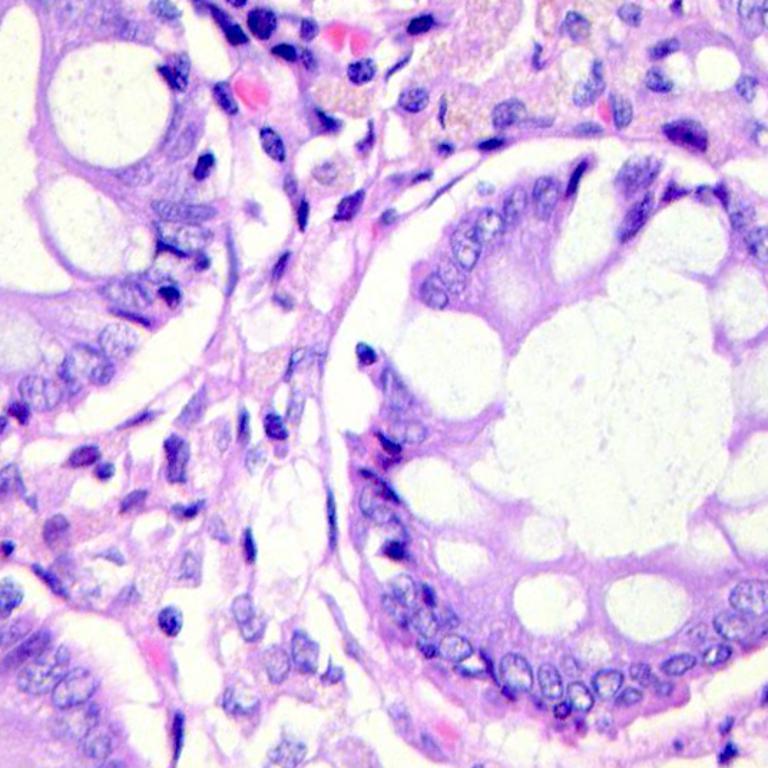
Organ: colon
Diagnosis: benign